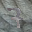
Label: 7